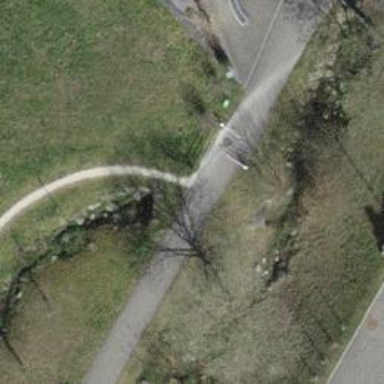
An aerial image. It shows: Cycle barrier.